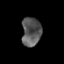
Tissue: prostate
Cell type: T cells
Senescence score: 0.2712
Nuclear area (px): 544
Mean DAPI intensity: 88.072